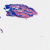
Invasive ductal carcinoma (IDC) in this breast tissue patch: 0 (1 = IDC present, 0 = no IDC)